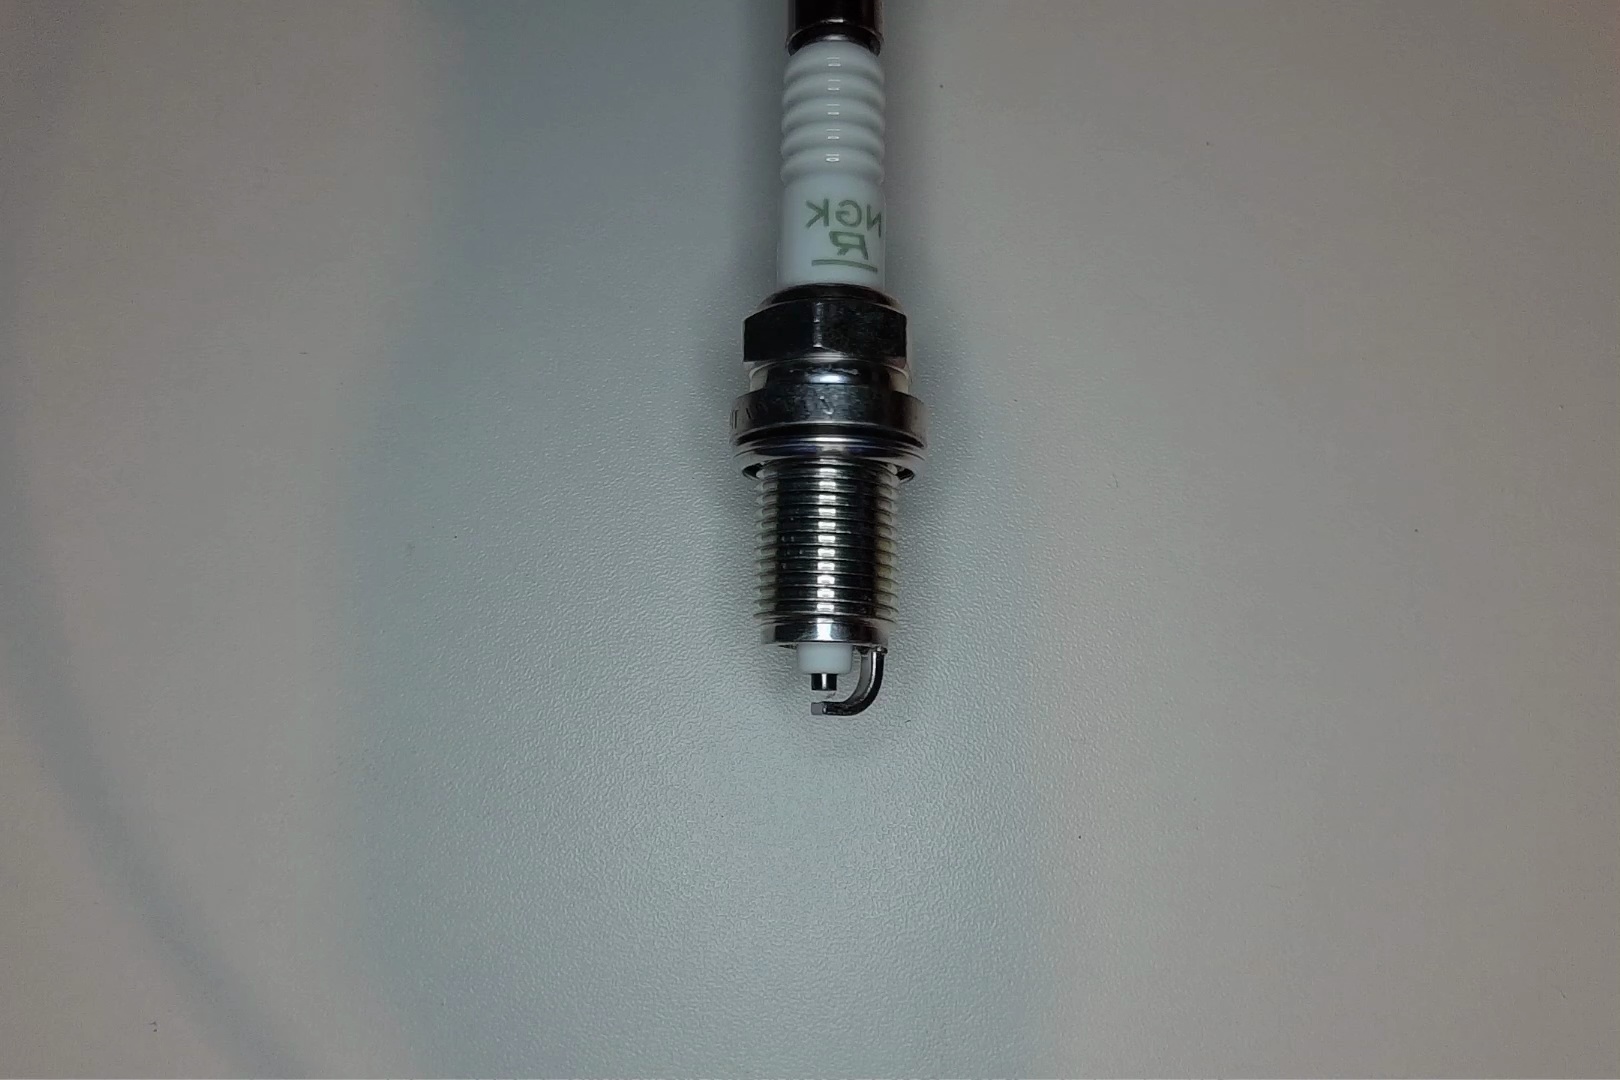
Label: normal